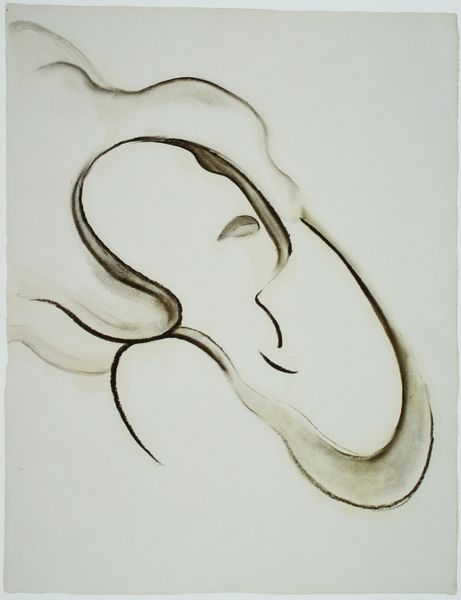
Titel: Abstraction IX
Künstler: Georgia O'Keeffe
Standort: New York
Institution: The Metropolitan Museum of Art
Schlagwörter: kopf, körper, mann, weiß, aquarell, ocker, bewegung, frau, grau, haar, kleid, köpfe, mund, nase, profil, schwarz, skizze, zeichnung, rot, schal, beige, arm, augen, gesicht, kragen, hals, auge, haare, paar, dekollte, lippe, lippen, schulter, rund, schwung, welle, wellen, kuss, liebe, abstrakt, kette, modern, linien, striche, fliessend, tusche, linie, form, strich, dynamik, bleistift, entwurf, pinsel, gesciht, organisch, liebespaar, grautöne, andeuten, lippem, o´keeffe, ergonomisch